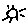
Label: sun